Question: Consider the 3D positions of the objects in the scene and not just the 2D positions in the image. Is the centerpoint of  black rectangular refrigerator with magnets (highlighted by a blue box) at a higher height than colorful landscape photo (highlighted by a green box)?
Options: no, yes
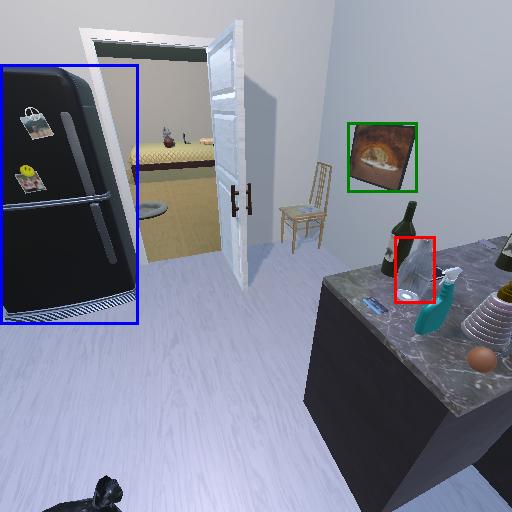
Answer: no